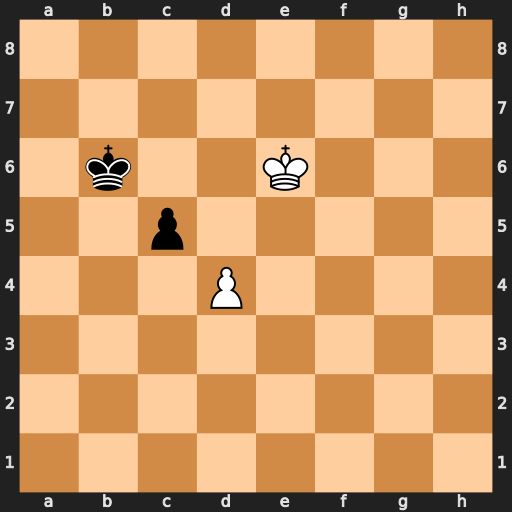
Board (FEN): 8/8/1k2K3/2p5/3P4/8/8/8
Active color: w
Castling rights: -
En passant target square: -
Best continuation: d5 Kc7 Ke7 c4 d6+